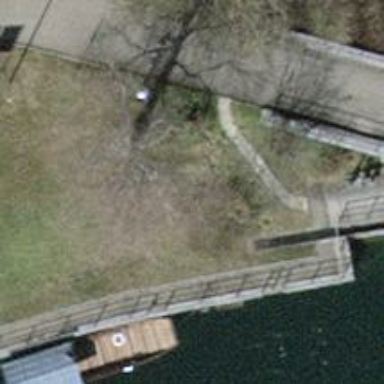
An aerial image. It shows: Set of concrete steps.